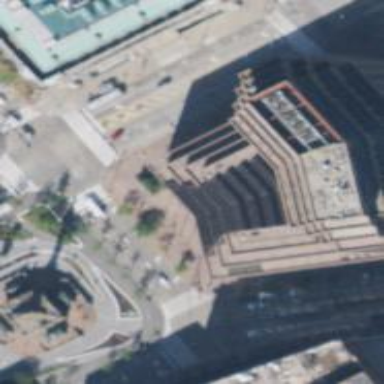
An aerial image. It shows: Part of building.